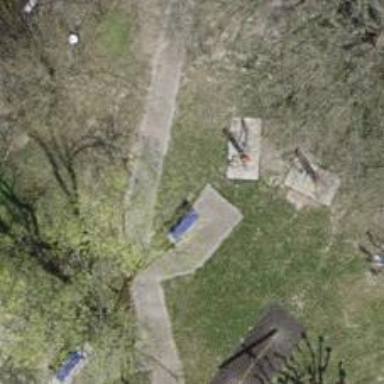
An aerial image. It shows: Brown bench in the vicinity.